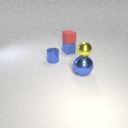
small blue metal cylinder to the left of large blue metal sphere